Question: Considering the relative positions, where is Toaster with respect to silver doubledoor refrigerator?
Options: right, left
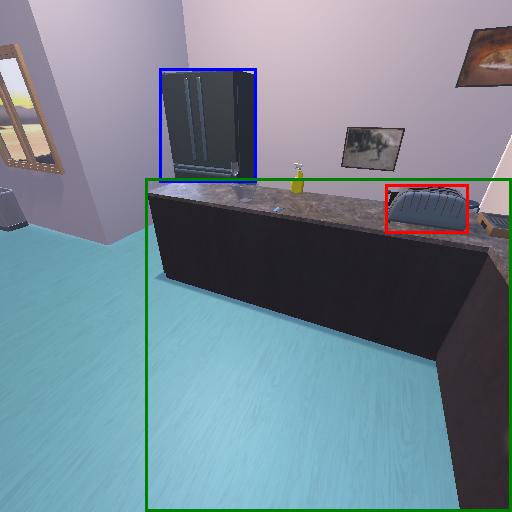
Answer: right